Field crop: maize
Growth stage: 1
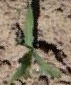
Species: maize